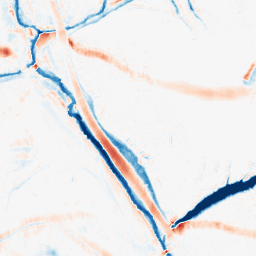
Category: morphological
Decomposition family: morphological_ellipse
Decomposition parameters: operation: average
width: 20
height: 10
Upsampling method: bilinear
Upsampling parameters: scale: 4
Upsampling scale: 4